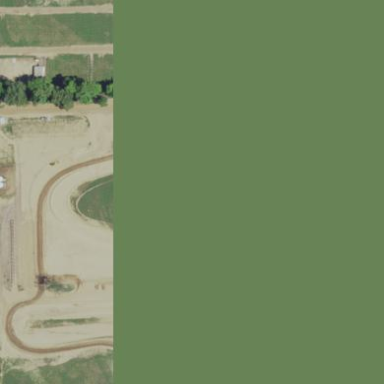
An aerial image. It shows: Dirt raceway designated for motocross sport.